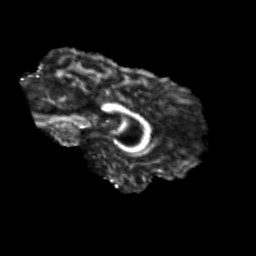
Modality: FA
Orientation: sagittal
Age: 36
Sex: male
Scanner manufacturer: siemens
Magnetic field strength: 3 T
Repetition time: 3.5 s
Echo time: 0.113 s